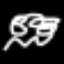
Label: squiggle